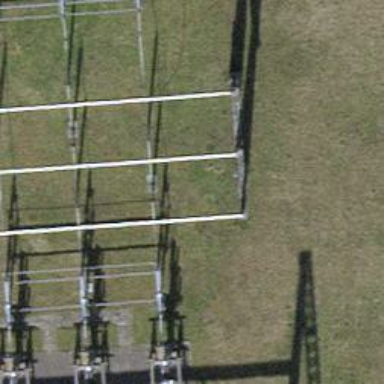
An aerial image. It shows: Busbar power line.